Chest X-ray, AP view. Patient: 54 years old, sex M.
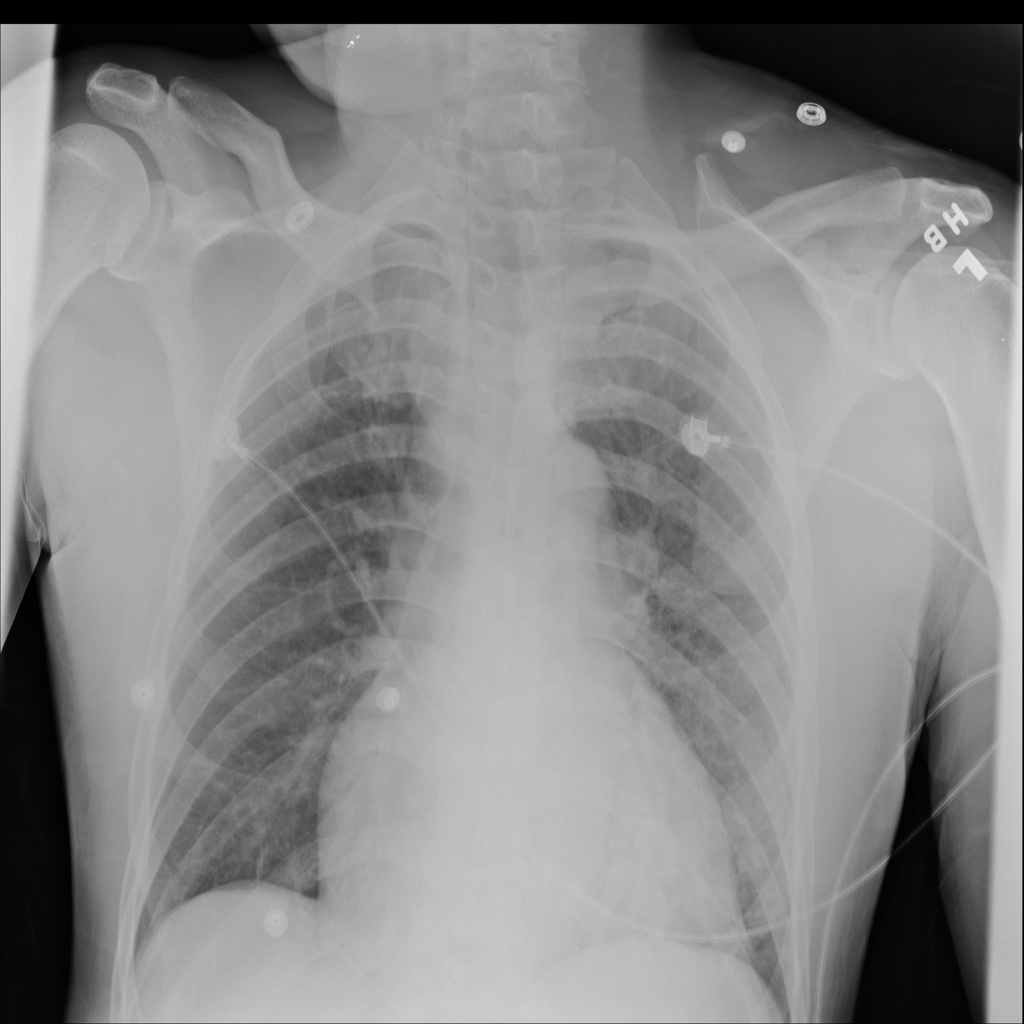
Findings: No Finding